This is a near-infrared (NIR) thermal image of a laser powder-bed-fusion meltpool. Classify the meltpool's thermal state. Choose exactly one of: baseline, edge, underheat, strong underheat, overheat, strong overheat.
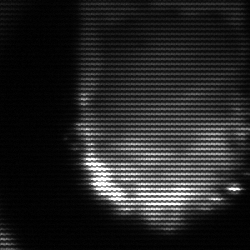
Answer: baseline